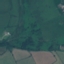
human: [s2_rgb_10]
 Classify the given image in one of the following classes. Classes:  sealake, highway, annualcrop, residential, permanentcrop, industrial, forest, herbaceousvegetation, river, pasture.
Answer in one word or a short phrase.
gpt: Pasture